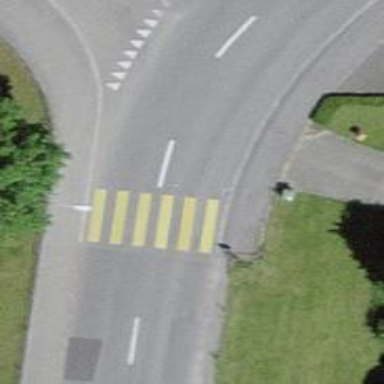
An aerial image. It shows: Zebra crossing on the road.